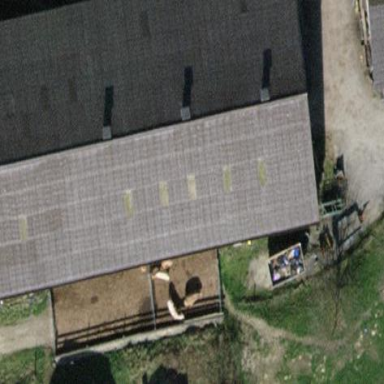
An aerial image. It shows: Farm auxiliary building with gabled roof.